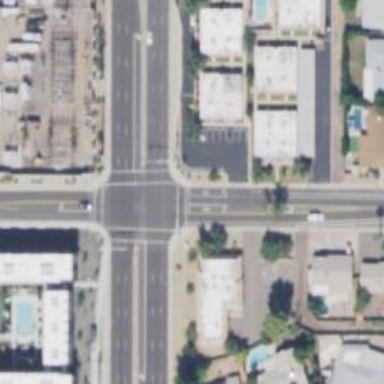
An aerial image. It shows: Solid stop line on the road marking.